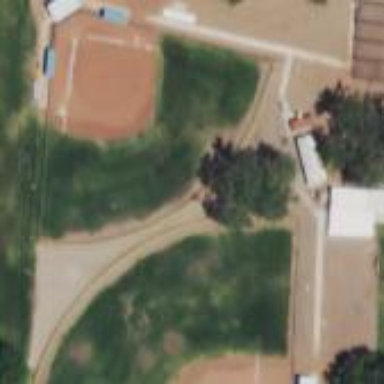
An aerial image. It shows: Baseball pitch for leisure land.